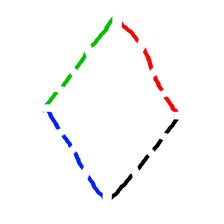
Shape: rhombus